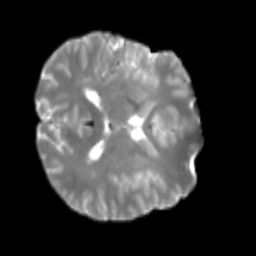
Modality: T2w
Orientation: axial
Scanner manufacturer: siemens
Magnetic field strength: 3 T
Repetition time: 4 s
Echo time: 0.0594 s